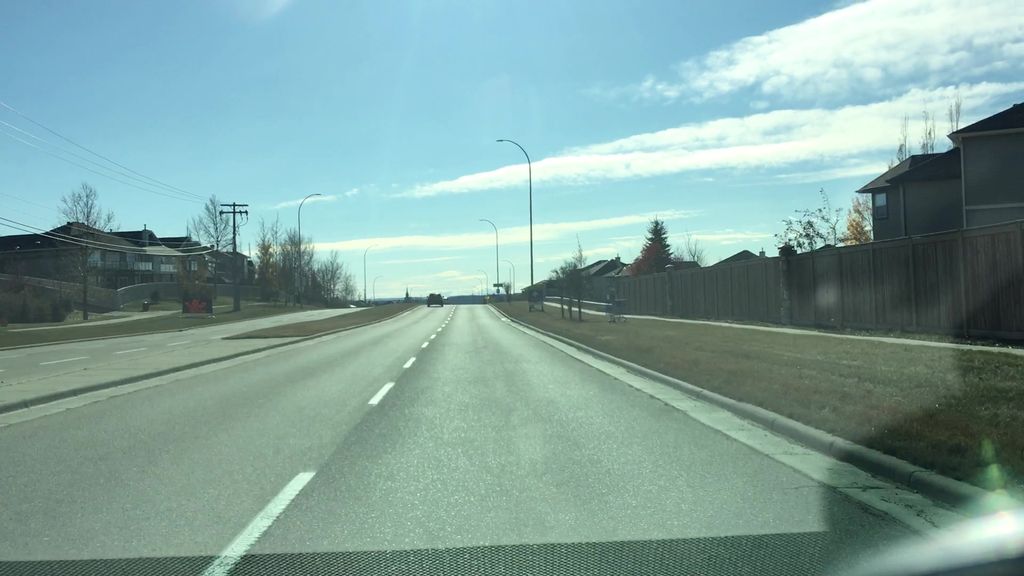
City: calgary